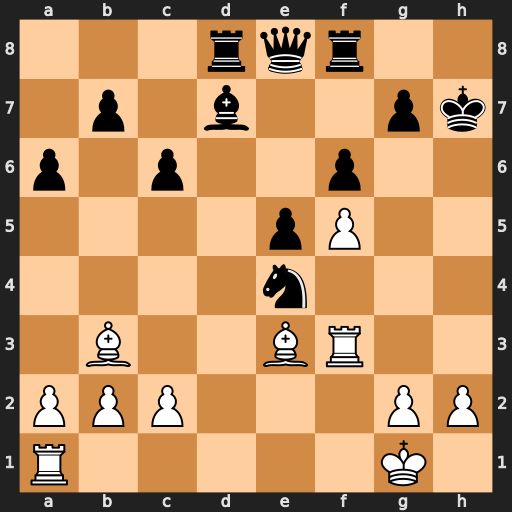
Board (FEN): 3rqr2/1p1b2pk/p1p2p2/4pP2/4n3/1B2BR2/PPP3PP/R5K1
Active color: w
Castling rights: -
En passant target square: -
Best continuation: Rh3+ Qh5 Rxh5#